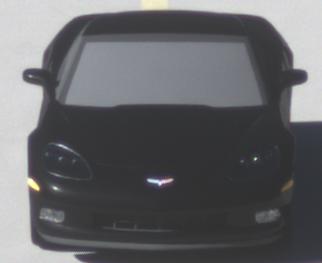
Make: Chevrolet
Model: Corvette Coupé
Detailed model: Corvette (C6) Coupé
Model produced from: 2005/02
Model produced until: 2008/03
Doors: 3
Color: black
Road condition: dry road
Daytime: morning or afternoon
Contrast: high contrast